Question: I am using MonoTouch.Dialog and creating a custom Section HeaderView. The Text renders upside down. What am I missing?

'''
public class SectionHeader: UIView
{
string title;
public SectionHeader (string Title): base(new RectangleF(0,0,320,40))
{
title = Title;
}
public override void Draw (RectangleF rect)
{
var topleft = new PointF (0, 0);
var bottomright = new PointF (this.Frame.Width, this.Frame.Height);
var context = UIGraphics.GetCurrentContext ();
using (var cs = CGColorSpace.CreateDeviceRGB ())
{
using (var gradient = new CGGradient (cs, new float [] { 61f/255f, 1f/255f, 22f/255f, 1.0f, 1.0f, 1.0f,1.0f,1.0f }, new float [] { 0, 1 }))
{
context.DrawLinearGradient (gradient, topleft, bottomright, 0);
}
}
context.SetFillColor (1, 1, 1, 1);
context.SetTextDrawingMode (CGTextDrawingMode.Fill);
context.TranslateCTM (0, 0);
context.SelectFont ("Helvetica", 20f, CGTextEncoding.MacRoman);
context.ShowTextAtPoint (20, 20, title);
context.StrokePath();
}
}
'''
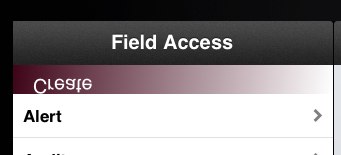
Answer: (iOS) and (iOS and OSX) have different coordinate systems. See this <URL>.
That should fix it:
'''
context.ScaleCTM (1.0f, -1.0f);
'''